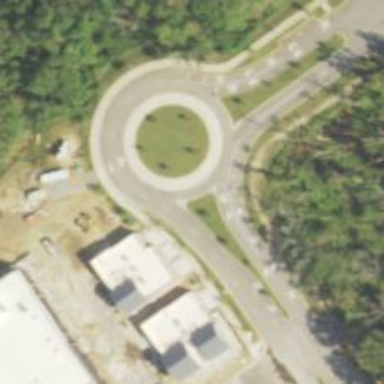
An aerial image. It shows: Residential road with roundabout.